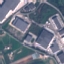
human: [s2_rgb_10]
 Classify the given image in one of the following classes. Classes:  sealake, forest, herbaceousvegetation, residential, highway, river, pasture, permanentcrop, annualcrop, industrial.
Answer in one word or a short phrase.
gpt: Industrial